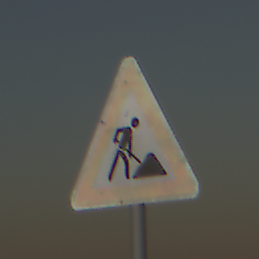
Verkehrszeichen: Arbeitsstelle
Umgebung: Outdoor, Nature
Tageszeit: SunriseSunset
Wetter: Clear
Licht: Natural
Jahreszeit: NotSpecified
Kontrast: HighContrast